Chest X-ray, PA view. Patient: 25 years old, sex M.
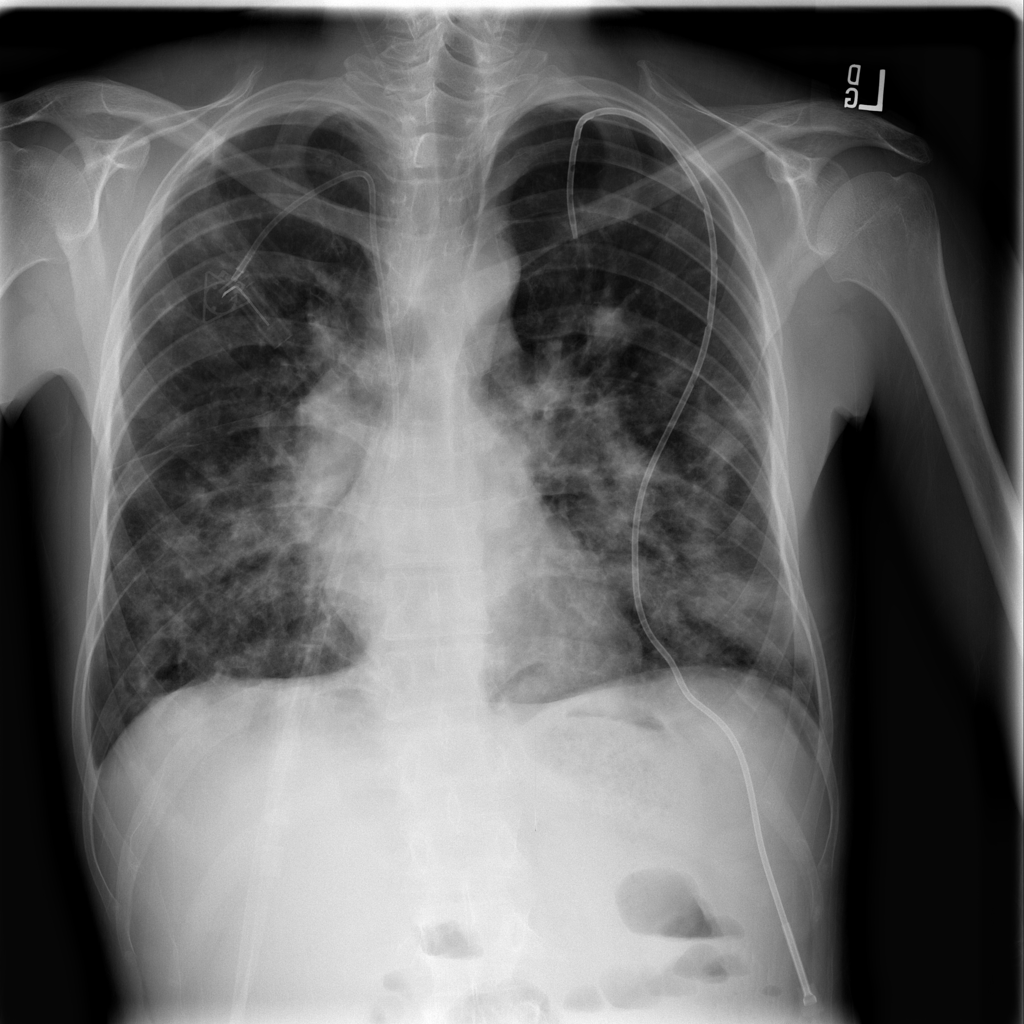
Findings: Infiltration, Nodule